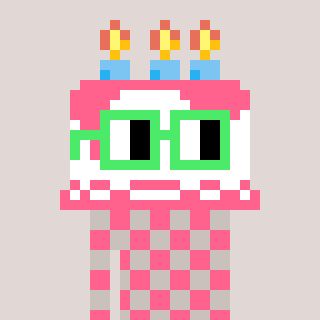
a pixel art character with square light green glasses, a cake-shaped head and a foggrey-colored body on a warm background